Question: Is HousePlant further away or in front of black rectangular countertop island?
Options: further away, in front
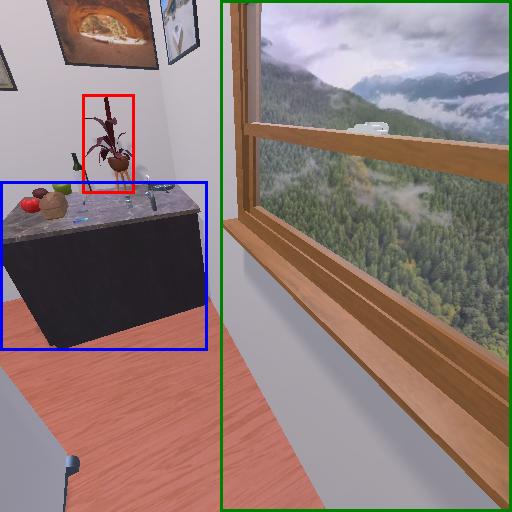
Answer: further away